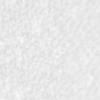
Label: no_change